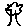
Label: tree